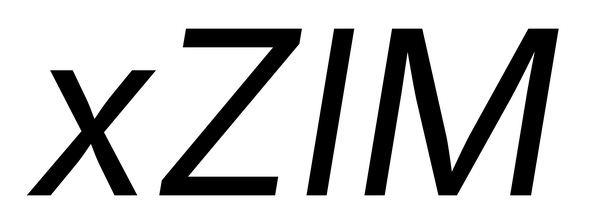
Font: Inter-Italic_Italic